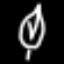
Label: leaf